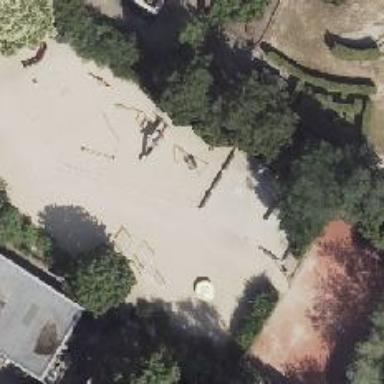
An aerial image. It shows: Playground with basket swing.